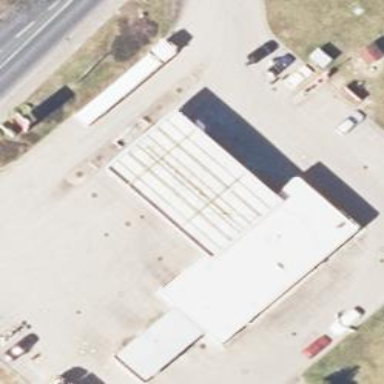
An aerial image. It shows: Fuel station providing compressed natural gas (CNG).